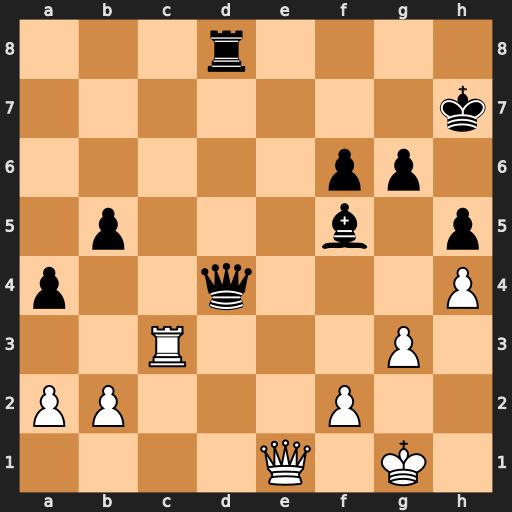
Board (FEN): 3r4/7k/5pp1/1p3b1p/p2q3P/2R3P1/PP3P2/4Q1K1
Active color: w
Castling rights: -
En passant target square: -
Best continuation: Qe7+ Kh6 Rc7 Qd1+ Kh2